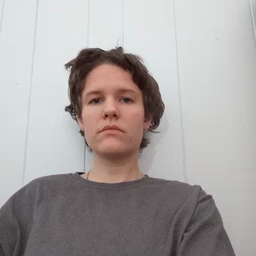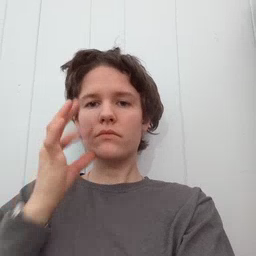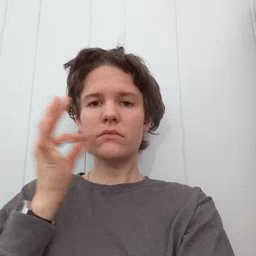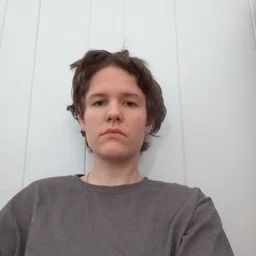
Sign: cat